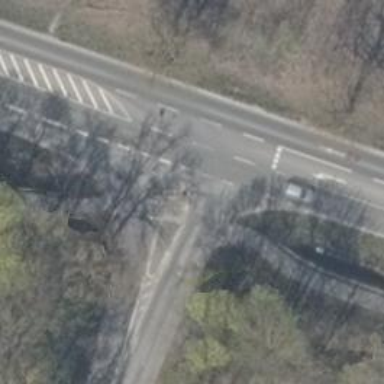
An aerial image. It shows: Asphalt service road with lane markings. There is sidewalk on the left side.